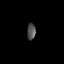
Tissue: skin
Cell type: Epithelial cells
Senescence score: 0.1667
Nuclear area (px): 141
Mean DAPI intensity: 79.121